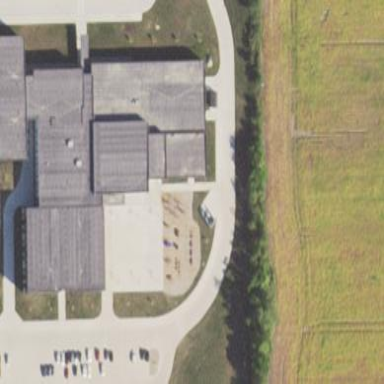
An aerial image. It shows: School.